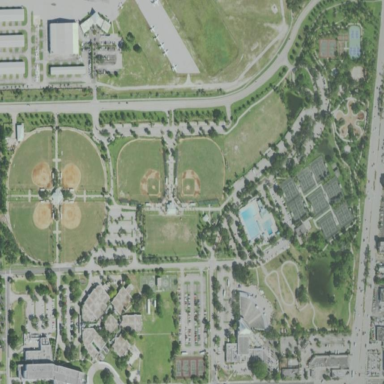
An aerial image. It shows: Park.